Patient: sex F, age 54
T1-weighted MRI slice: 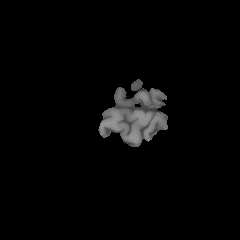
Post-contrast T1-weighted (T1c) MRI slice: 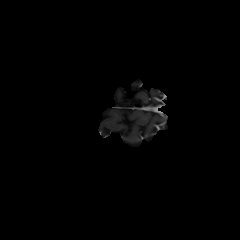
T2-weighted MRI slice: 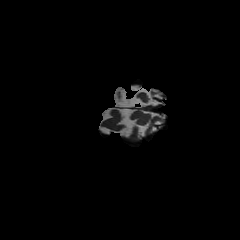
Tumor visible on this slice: no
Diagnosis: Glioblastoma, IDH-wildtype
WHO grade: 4